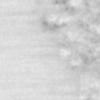
Label: no_change